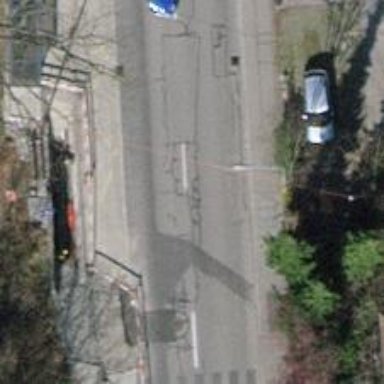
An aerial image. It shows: Public transport stop position.